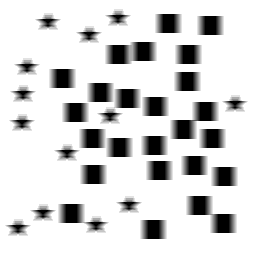
Squares: 25
Triangles: 0
Stars: 13
Total shapes: 38